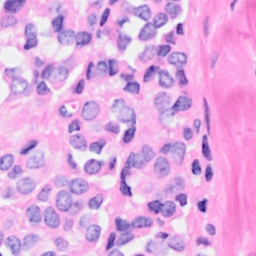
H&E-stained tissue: Breast